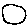
Label: circle